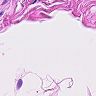
Metastatic tissue present: no